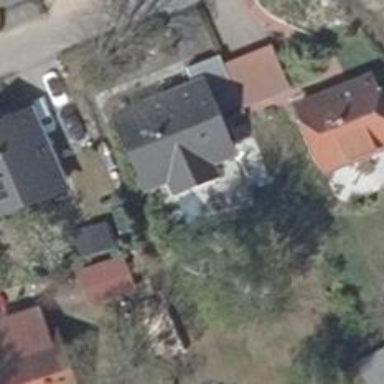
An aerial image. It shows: Residential building.